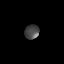
Tissue: lung
Cell type: Epithelial cells
Senescence score: 0.59
Nuclear area (px): 204
Mean DAPI intensity: 73.936